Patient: sex F, age 36
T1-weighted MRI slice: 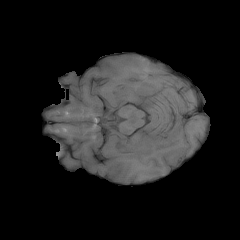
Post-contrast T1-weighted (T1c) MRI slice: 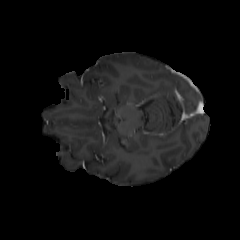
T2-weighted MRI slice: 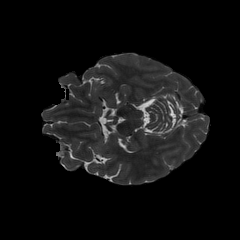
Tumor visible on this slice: no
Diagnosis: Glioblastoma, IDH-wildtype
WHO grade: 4